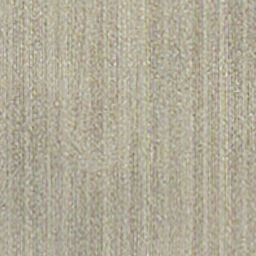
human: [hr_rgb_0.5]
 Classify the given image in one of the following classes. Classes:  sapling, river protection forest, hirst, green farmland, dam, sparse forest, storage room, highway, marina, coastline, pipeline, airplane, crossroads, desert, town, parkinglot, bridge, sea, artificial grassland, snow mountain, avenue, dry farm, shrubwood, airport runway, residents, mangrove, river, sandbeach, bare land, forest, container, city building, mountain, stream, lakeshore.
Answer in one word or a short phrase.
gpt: dry farm